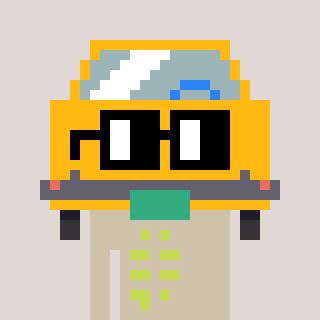
a pixel art character with square black glasses, a taxi-shaped head and a bege-colored body on a warm background